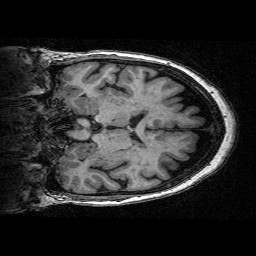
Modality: T1w
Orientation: coronal
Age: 72
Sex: female
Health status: ill
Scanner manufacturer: siemens
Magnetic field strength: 3 T
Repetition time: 0.0025 s
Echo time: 0.00336 s